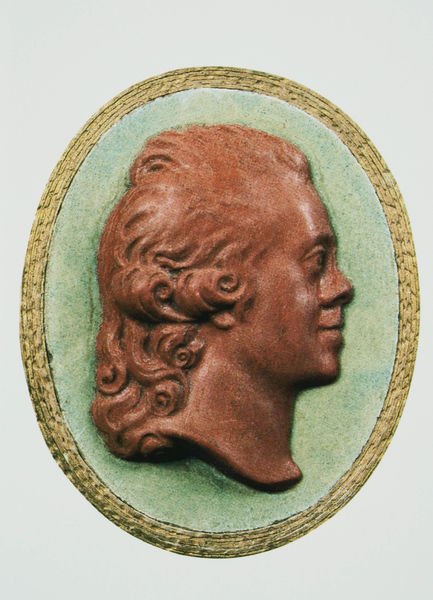
Titel: Porträt-Kamee, Paul I.
Künstler: Maria Fjodorowna
Standort: St. Petersburg
Institution: Schloss Pawlowsk
Schlagwörter: kopf, mann, weiß, gelb, grün, braun, frau, haar, licht, mund, nase, ohr, profil, schwarz, stirn, türkis, rot, jung, augen, gesicht, lang, rahmen, stein, bildnis, hals, herr, portrait, porträt, spiegel, auge, gold, haare, locke, locken, kreis, oval, rund, keramik, ton, perücke, lächeln, relief, seitlich, backen, lehm, russland, farbe, kaiser, büste, dekor, bronze, plastik, junge, ring, ohrläppchen, umriss, foto, medaillon, paul, künstler, seite, konturen, schiller, geheimratsecken, jüngling, halbprofil, männlich, rotbraun, medaille, kamee, erinnerung, gewellt, sigel, münze, fayence, einrahmung, terrakotta, munk, gemme, ovel, camé, geme, plakete, schweinchennase